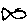
Label: fish